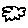
Label: tree